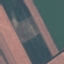
Label: AnnualCrop